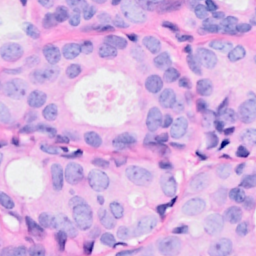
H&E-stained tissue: Breast